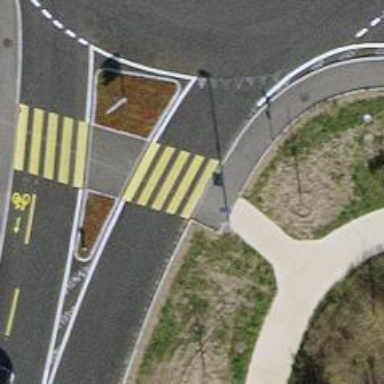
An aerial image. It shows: Uncontrolled road crossing with pedestrian island.